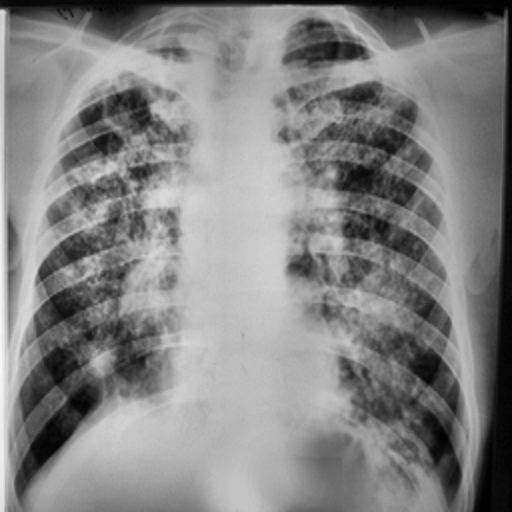
Finding: TUBERCULOSIS